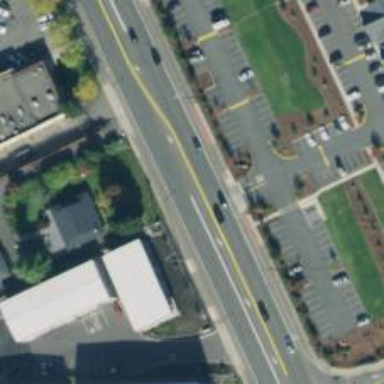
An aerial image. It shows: Asphalt road with primary link designation.